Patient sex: F
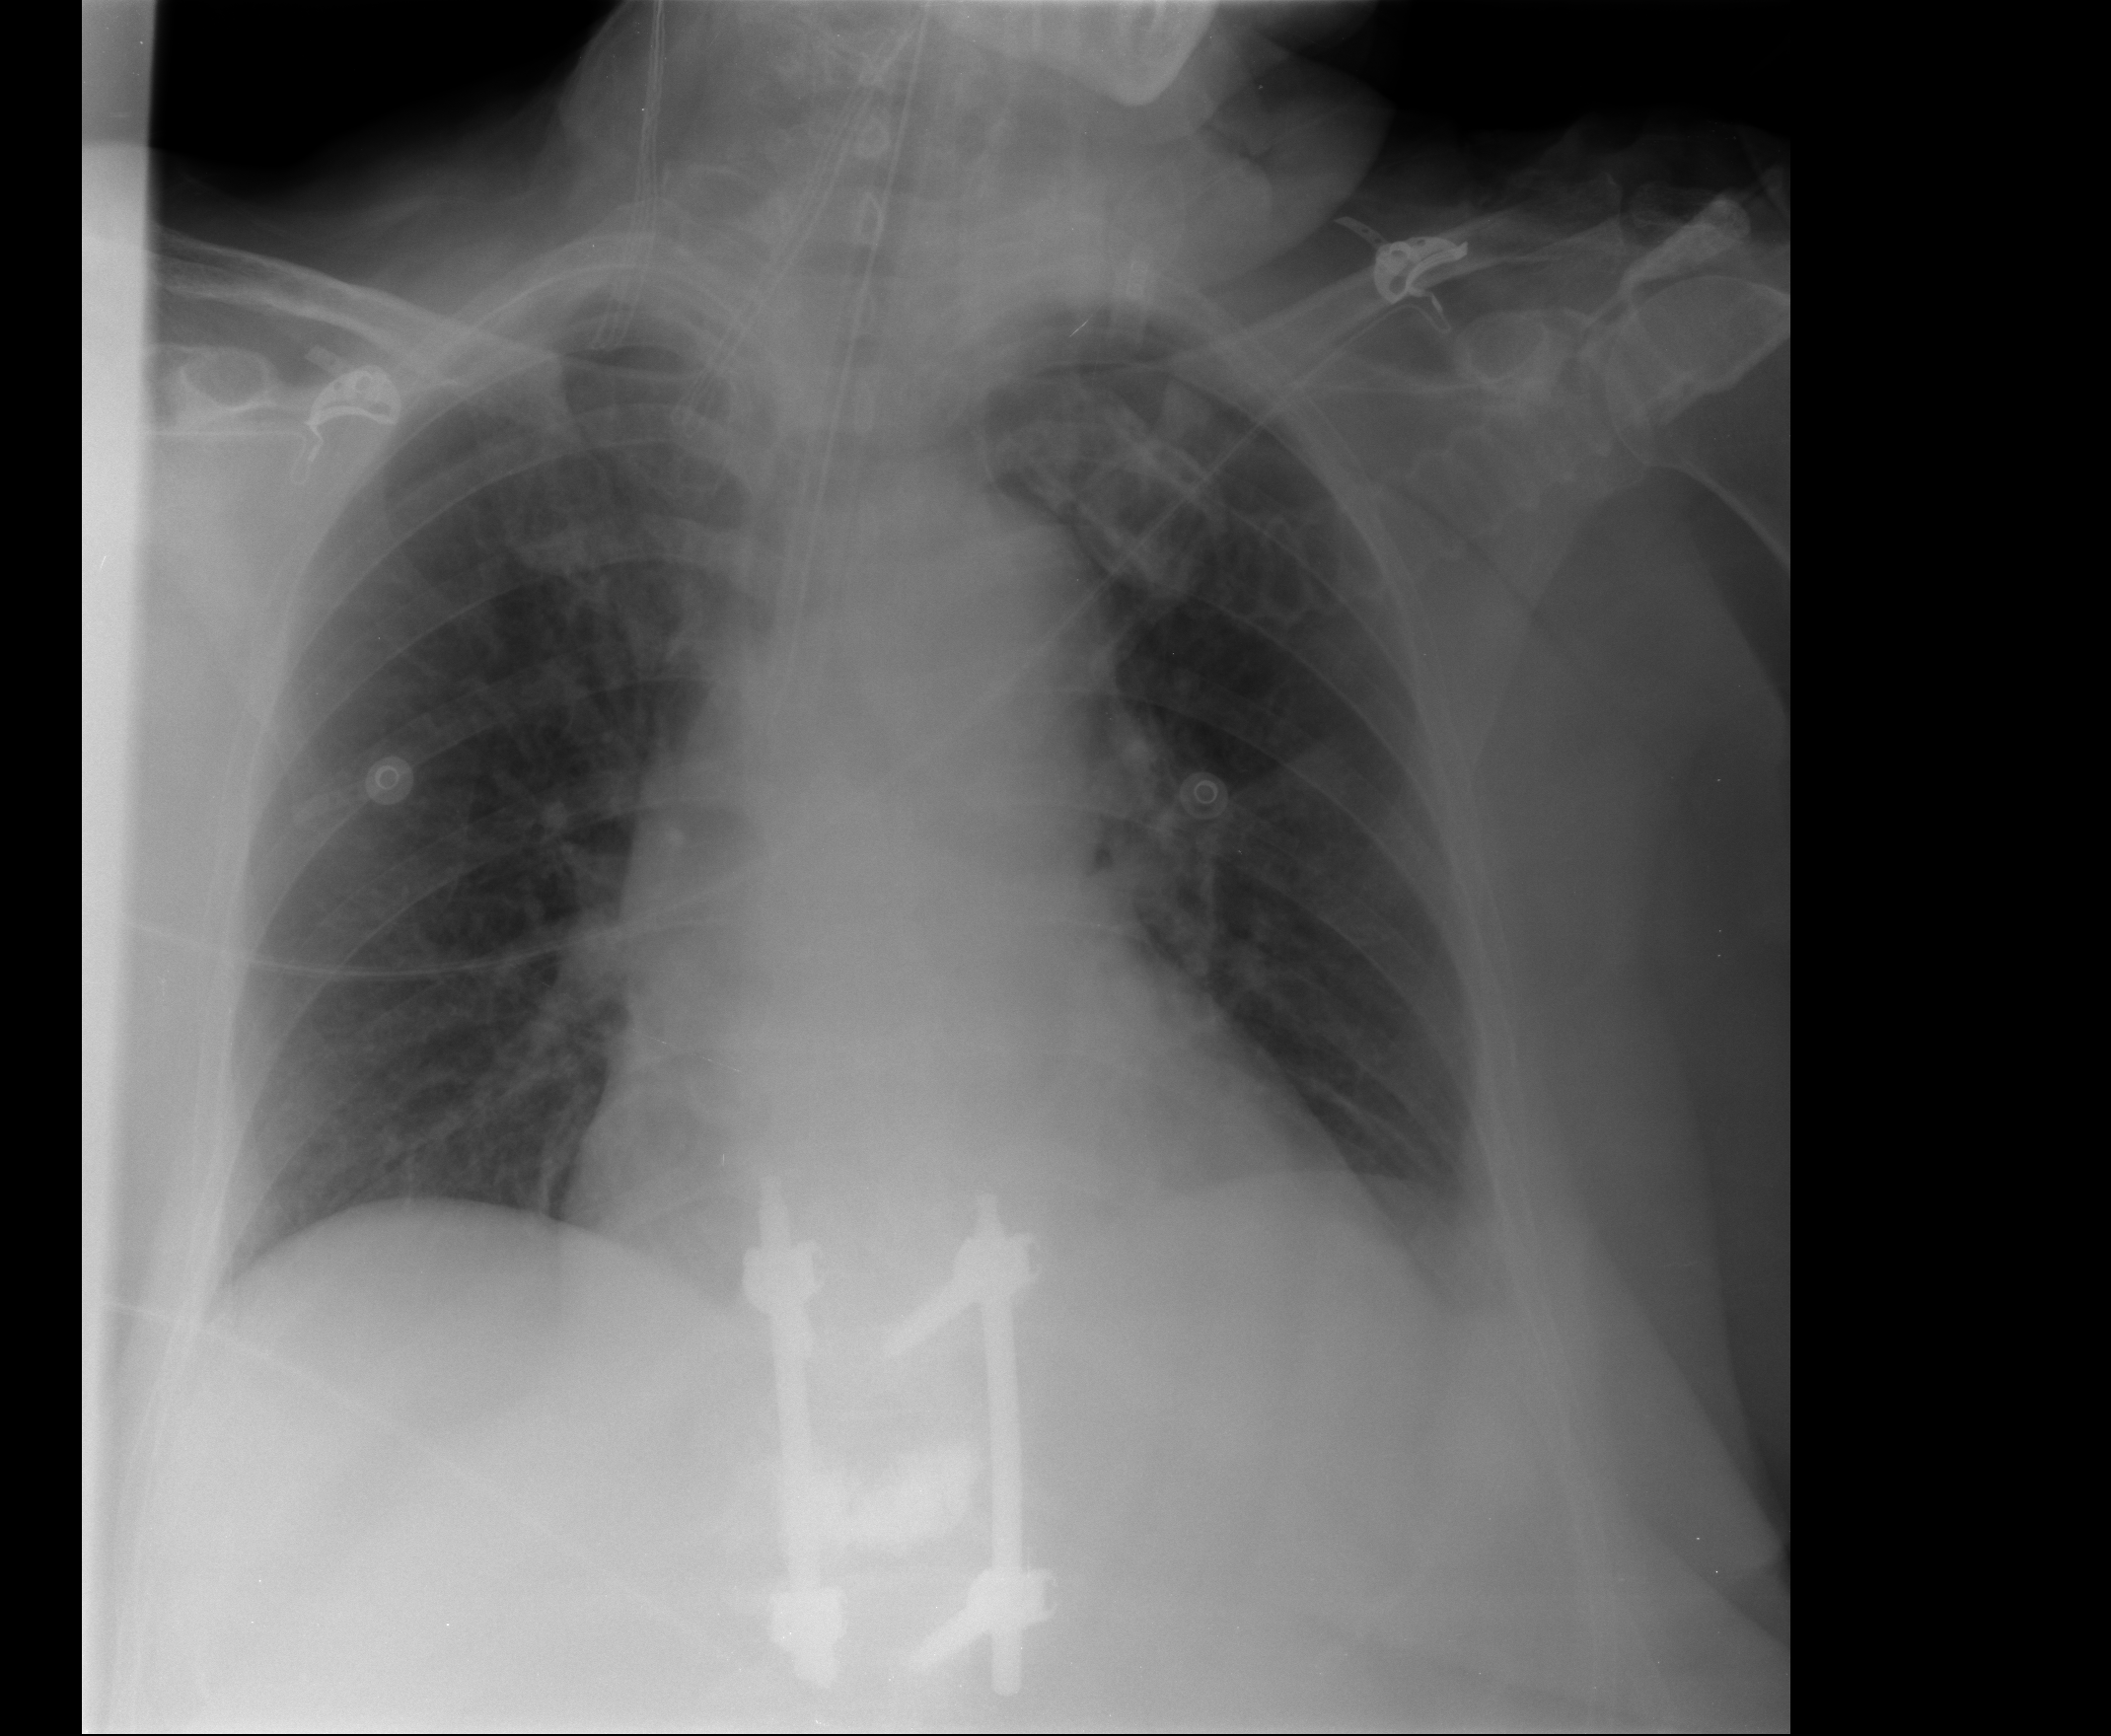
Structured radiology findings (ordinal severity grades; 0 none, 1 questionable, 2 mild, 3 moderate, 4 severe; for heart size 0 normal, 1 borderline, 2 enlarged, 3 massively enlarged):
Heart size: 0
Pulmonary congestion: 3
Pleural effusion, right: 0
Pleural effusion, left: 0
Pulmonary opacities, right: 0
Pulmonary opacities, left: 0
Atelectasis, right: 0
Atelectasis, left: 0